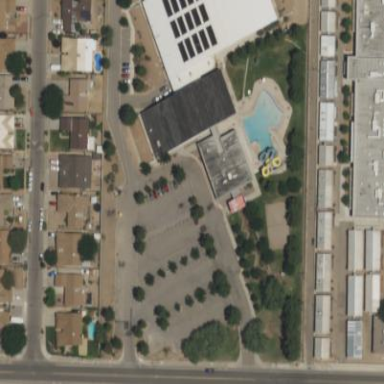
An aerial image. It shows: Swimming sports centre in building.